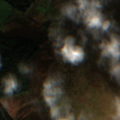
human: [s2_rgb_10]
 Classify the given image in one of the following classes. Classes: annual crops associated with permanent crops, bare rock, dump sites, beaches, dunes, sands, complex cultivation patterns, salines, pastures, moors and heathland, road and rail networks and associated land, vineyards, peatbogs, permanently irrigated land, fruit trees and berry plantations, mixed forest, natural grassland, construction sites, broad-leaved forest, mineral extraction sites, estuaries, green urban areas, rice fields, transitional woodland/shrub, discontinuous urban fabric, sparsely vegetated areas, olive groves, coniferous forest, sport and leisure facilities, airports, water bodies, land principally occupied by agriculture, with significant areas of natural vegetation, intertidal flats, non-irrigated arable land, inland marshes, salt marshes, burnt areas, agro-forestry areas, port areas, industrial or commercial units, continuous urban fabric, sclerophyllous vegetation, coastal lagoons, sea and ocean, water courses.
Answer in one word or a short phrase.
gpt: coniferous forest, transitional woodland/shrub, peatbogs